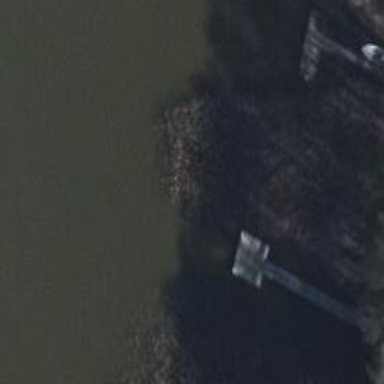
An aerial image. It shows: Man-made pier.